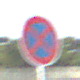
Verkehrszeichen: AbsolutesHalteverbot
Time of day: SunriseSunset
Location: Outdoor (Urban)
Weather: Clear
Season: NotSpecified
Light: Natural